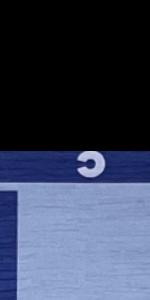
Label: Empty